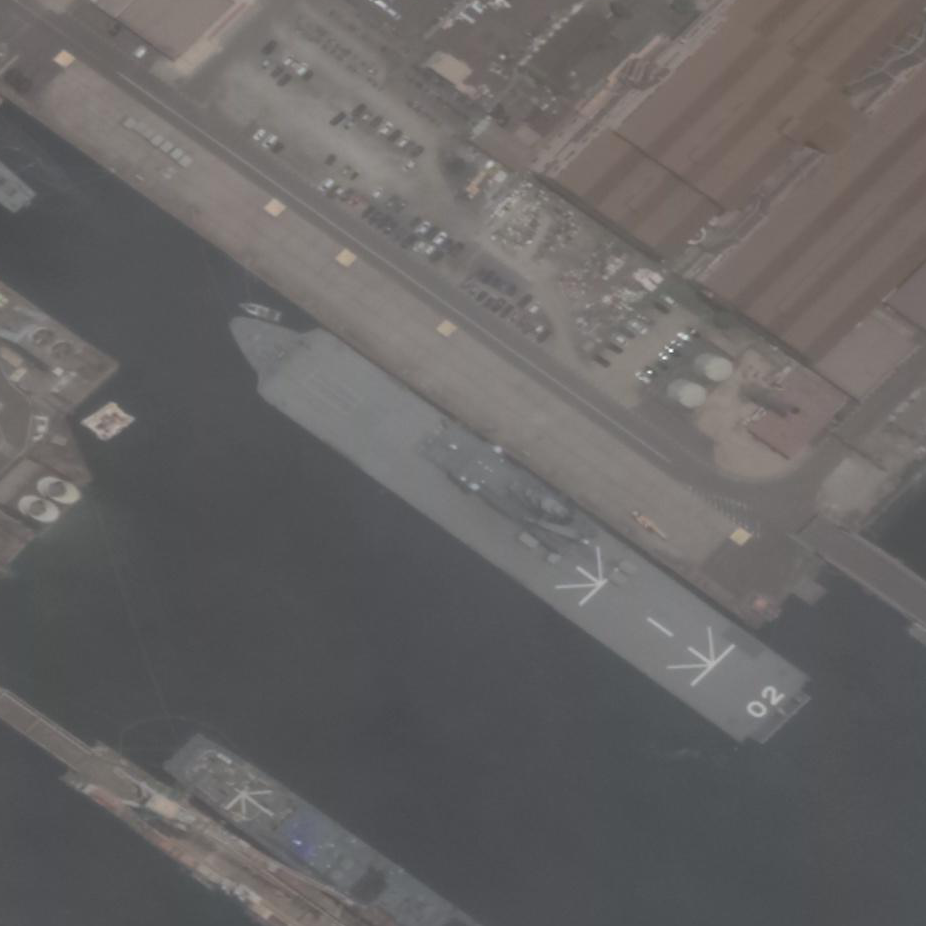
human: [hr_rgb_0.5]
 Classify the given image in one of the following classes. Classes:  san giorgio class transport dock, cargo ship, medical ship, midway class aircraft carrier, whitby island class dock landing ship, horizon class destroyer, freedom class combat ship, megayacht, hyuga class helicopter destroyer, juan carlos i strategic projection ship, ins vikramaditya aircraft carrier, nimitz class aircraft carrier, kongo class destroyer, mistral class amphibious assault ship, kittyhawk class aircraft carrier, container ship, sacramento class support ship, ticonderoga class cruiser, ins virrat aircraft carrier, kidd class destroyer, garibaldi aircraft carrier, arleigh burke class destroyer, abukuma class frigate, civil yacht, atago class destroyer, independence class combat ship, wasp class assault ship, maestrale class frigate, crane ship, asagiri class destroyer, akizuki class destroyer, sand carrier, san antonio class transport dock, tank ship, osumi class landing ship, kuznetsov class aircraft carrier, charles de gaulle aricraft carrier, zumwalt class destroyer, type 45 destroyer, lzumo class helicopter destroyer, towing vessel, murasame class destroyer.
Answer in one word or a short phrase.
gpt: Osumi class landing ship